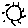
Label: sun